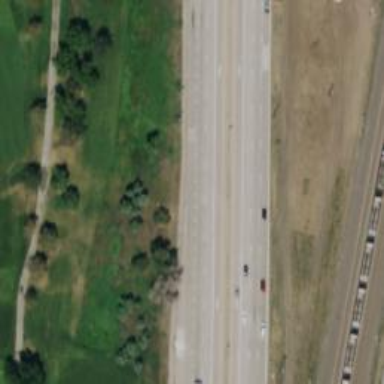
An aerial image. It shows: This image shows trunk highway that functions as expressway.